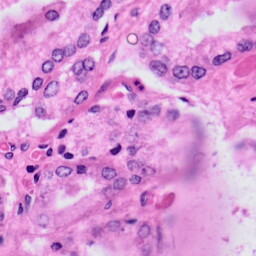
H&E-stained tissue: Prostate